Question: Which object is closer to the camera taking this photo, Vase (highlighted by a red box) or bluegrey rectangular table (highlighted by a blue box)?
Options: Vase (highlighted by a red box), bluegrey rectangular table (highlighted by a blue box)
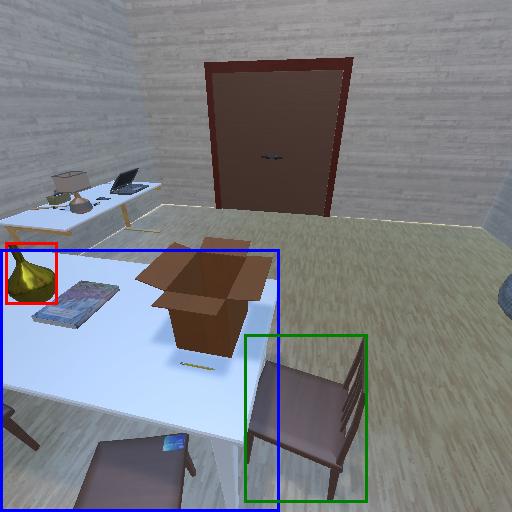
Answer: Vase (highlighted by a red box)